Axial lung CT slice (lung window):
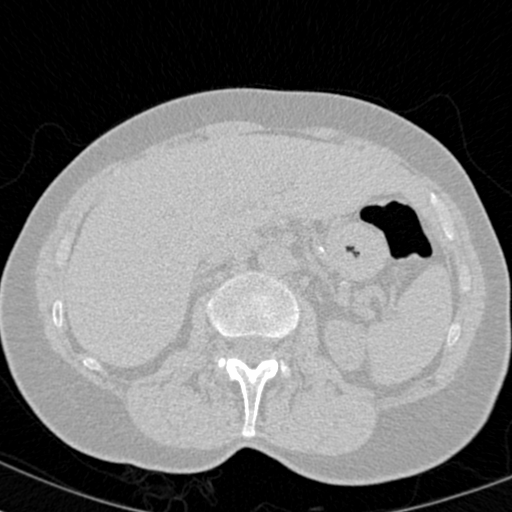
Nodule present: no